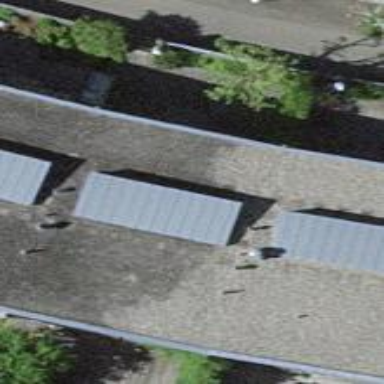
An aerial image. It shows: Flat roof terrace building.